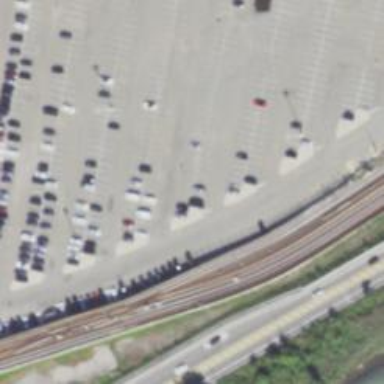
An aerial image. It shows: Yard serving electrified light rail.